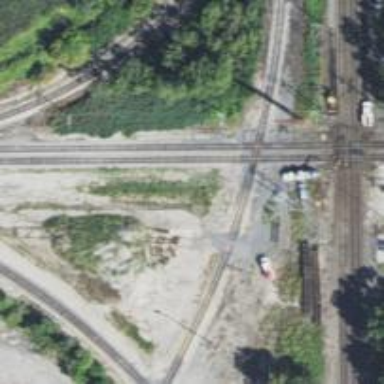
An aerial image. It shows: Railway crossing.